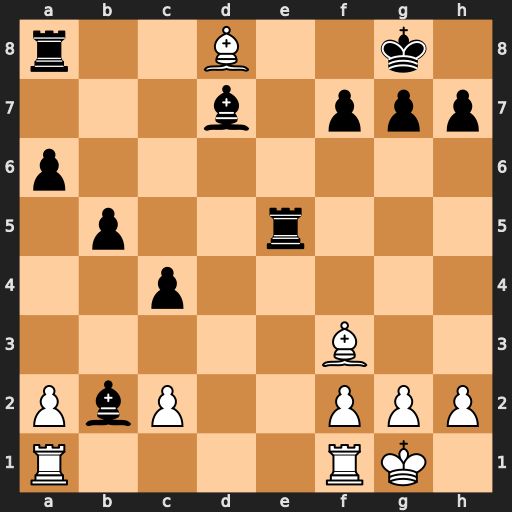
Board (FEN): r2B2k1/3b1ppp/p7/1p2r3/2p5/5B2/PbP2PPP/R4RK1
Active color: w
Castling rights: -
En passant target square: -
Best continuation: Bxa8 Bxa1 Rxa1 Re8 Rd1